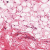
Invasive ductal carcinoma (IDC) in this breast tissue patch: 0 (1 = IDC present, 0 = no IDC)